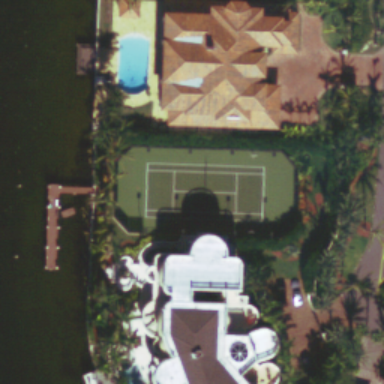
A small tennis court with some plants and swimming pools beside .